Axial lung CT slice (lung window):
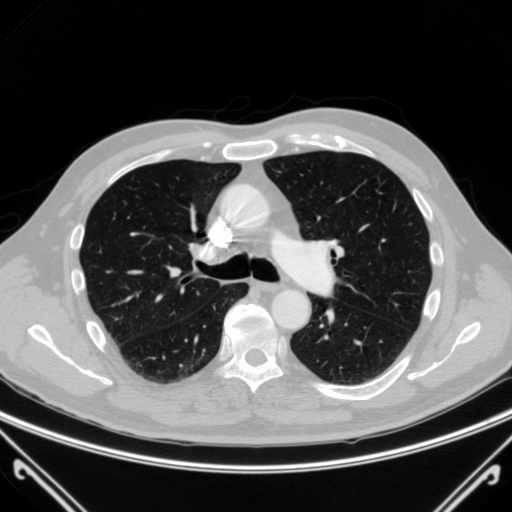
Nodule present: no